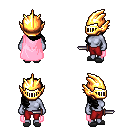
a pixel art fantasy rpg character, female body template, dark elf, purple skin, pink cape, red pants, black right-swept hairstyle, gold helm, gray slippers, dagger, four views (front, back, left, right), 2x2 character sprite sheet, small pixel art, hard edges, no anti-aliasing